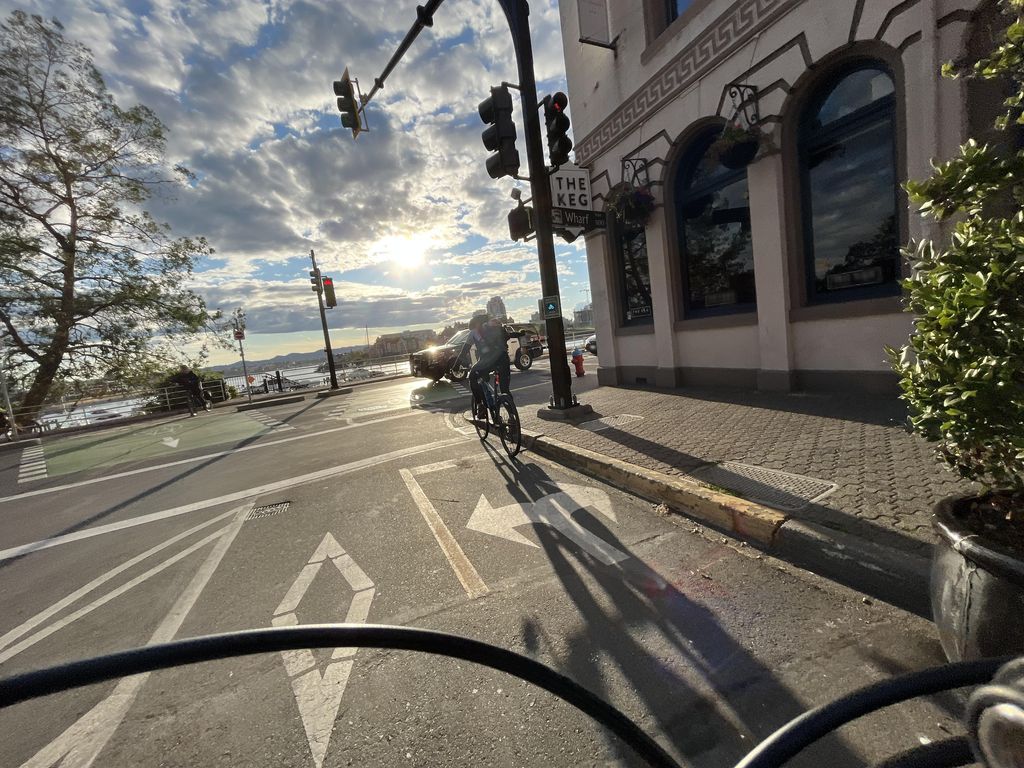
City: victoria